Field crop: tomato
Growth stage: 2
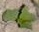
Species: solanum